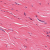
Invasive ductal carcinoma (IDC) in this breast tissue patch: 0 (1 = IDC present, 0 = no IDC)